Question: I am trying to plot a multiple bar chart with variable x-values. My plot looks like this

As you can see the bars from 'StartFFT_Gflops' overlap the next tick on the x axis. Is there some way I can increase the spacing between the ticks so that my bars don't overlap?
I am using the following code to plot
'''
def plot_bars(hpcc_data, datapoints):
fig, ax = plt.subplots()
ind = np.arange(len(datapoints)) # array of x-ticks = no of datapoints to plot
offset = 0 # offset distance between bars
bar_legends = list()
bar_obj = list()
width = 0.35
colors = ['b', 'g', 'r', 'c', 'm', 'y', 'k'] # hopefully we won't need more than this
color_idx = 0
for host in hpcc_data:
host_data = hpcc_data[host]
vals = list()
for dp in datapoints:
vals.append(host_data[dp])
bar = ax.bar(ind + offset, vals, width, color=colors[color_idx])
bar_legends.append(host)
bar_obj.append(bar[0])
color_idx += 1
offset += width #for the next host
ax.legend(bar_obj, bar_legends)
ax.set_ylabel('Gflops')
ax.set_title('Scores of hpcc benchmark')
ax.set_xticks(ind + (len(hpcc_data.keys())/2)*width) #approx center the xticks
ax.set_xticklabels(datapoints)
plt.show()
'''
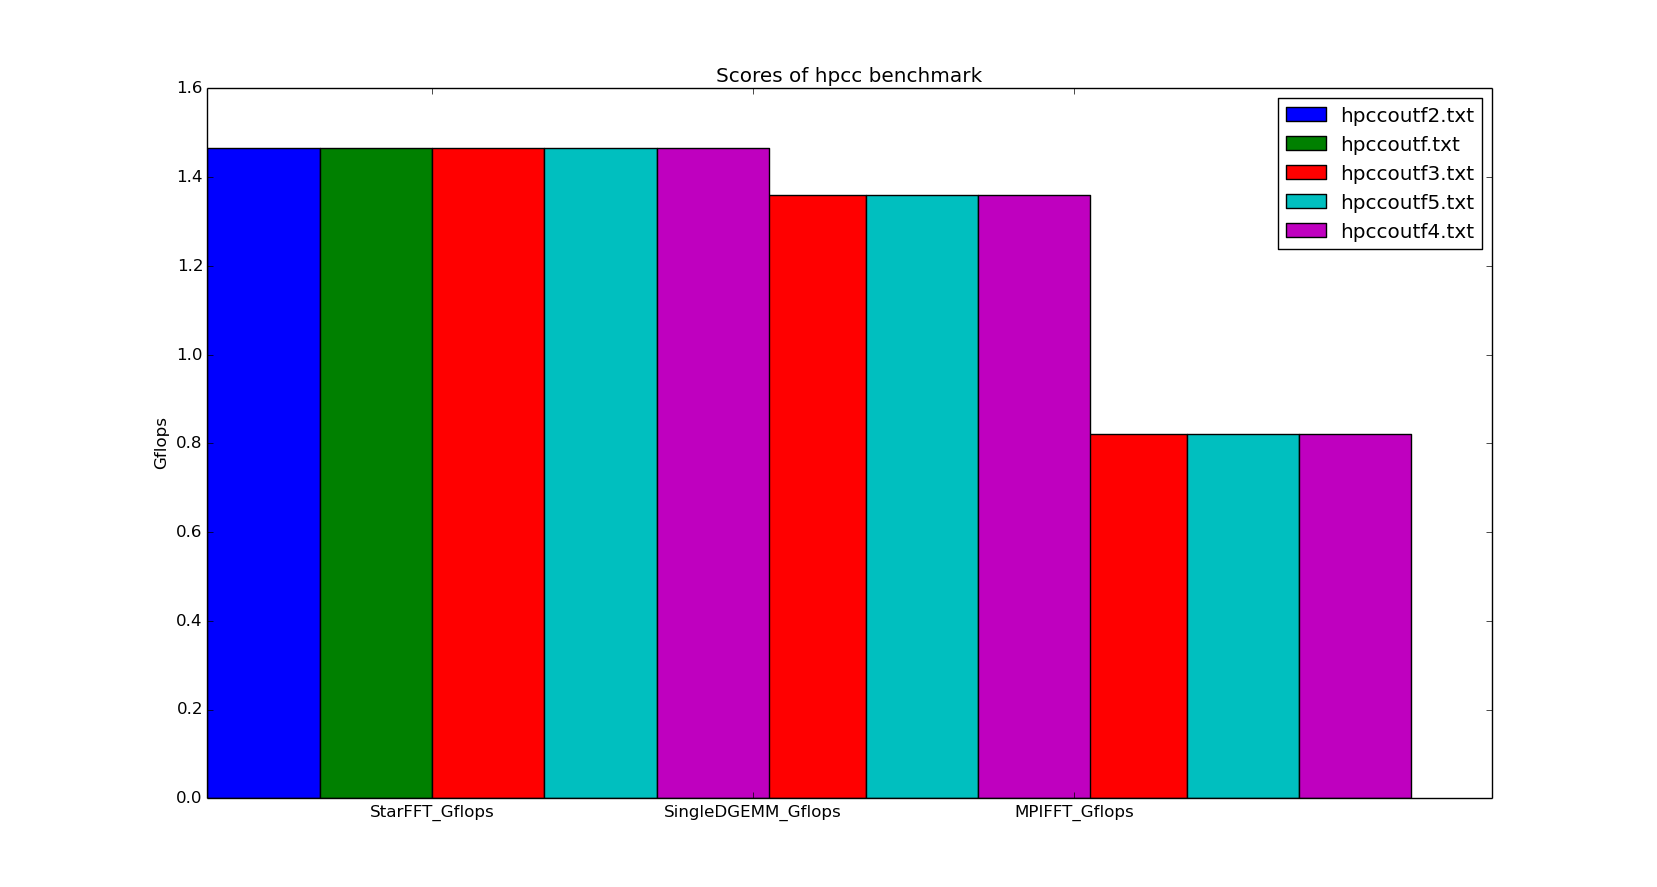
Answer: As @cphlewis pointed out, the width between x-ticks is one data-value apart. Dynamically generating the 'width' helps to solve the overlap problem. Instead of having a static 'width = 0.35' I am now generating it using
'width = 1.0/(num_items + 2)'
Here is the final chart